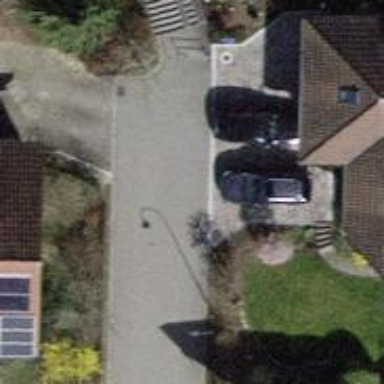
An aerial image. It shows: Bollard barrier.